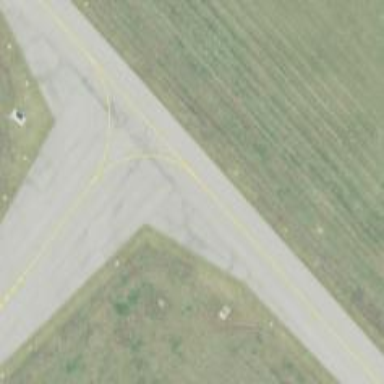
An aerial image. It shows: Image of taxiway at airport.